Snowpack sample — Loveland Pass, Silver Plume, Colorado, USA (12/14/25, 10:50 AM MST)
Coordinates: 39.664, -105.882
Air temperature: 36 °F
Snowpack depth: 67 cm
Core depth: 10 cm
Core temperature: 50 °F
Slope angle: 6°, slope face: 326°
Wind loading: low
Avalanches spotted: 0
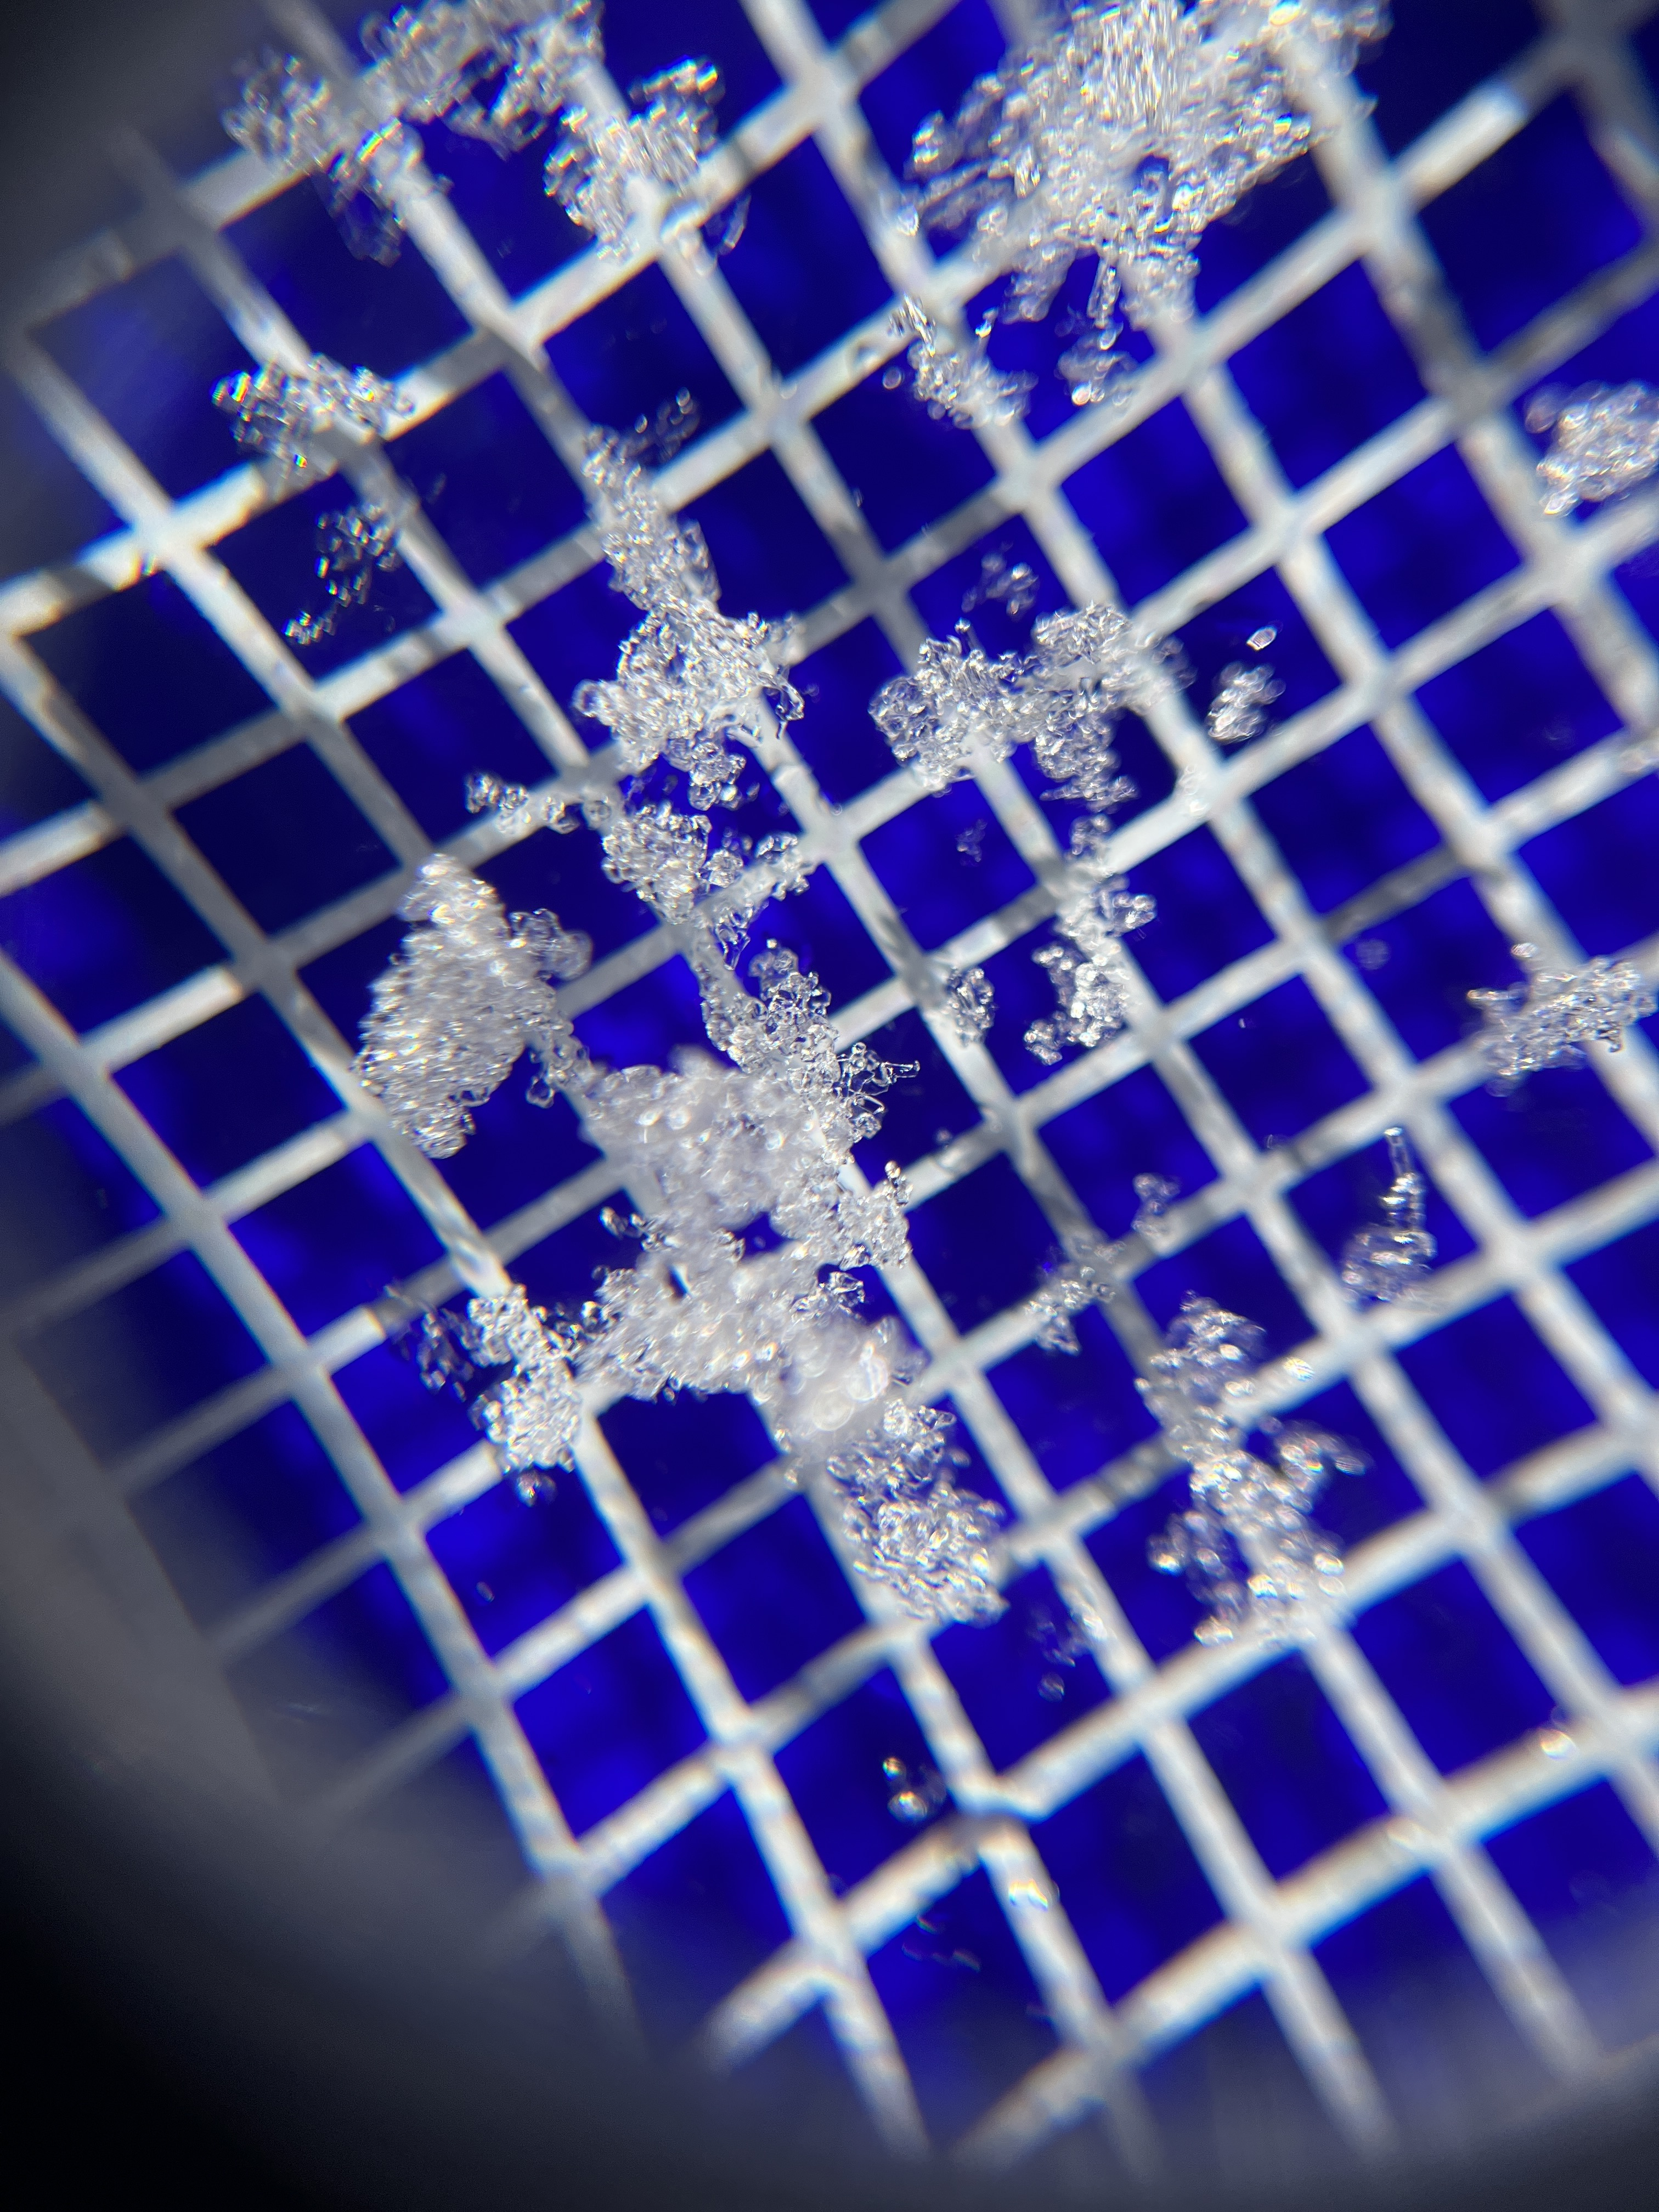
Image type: magnified_profile
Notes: No avalanches spotted, very late start to the season with minimal snowpack